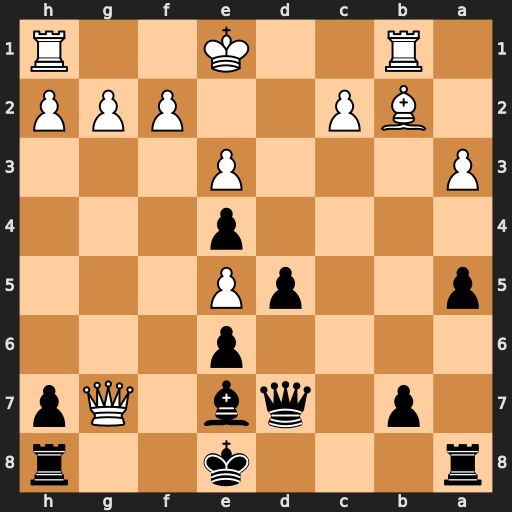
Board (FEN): r3k2r/1p1qb1Qp/4p3/p2pP3/4p3/P3P3/1BP2PPP/1R2K2R
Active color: b
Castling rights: Kkq
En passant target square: -
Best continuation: Bb4+ axb4 Qxg7